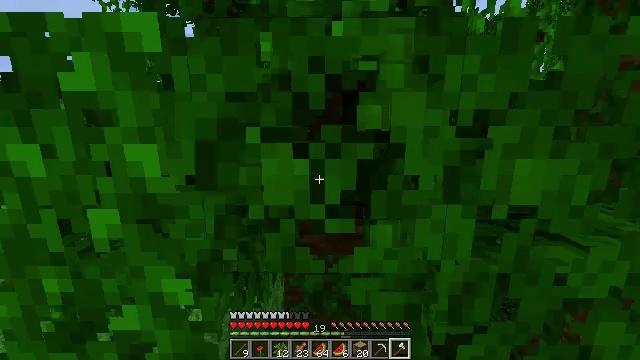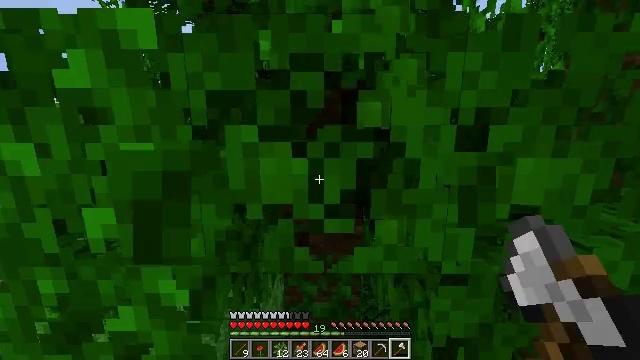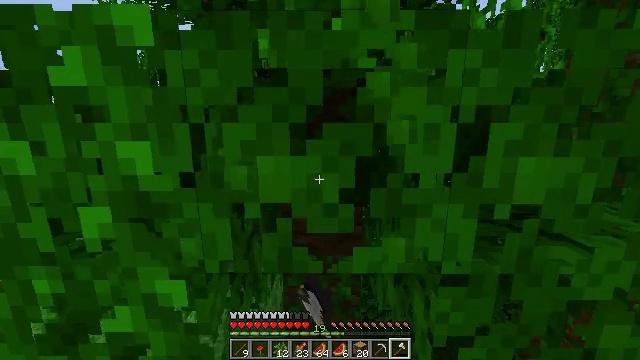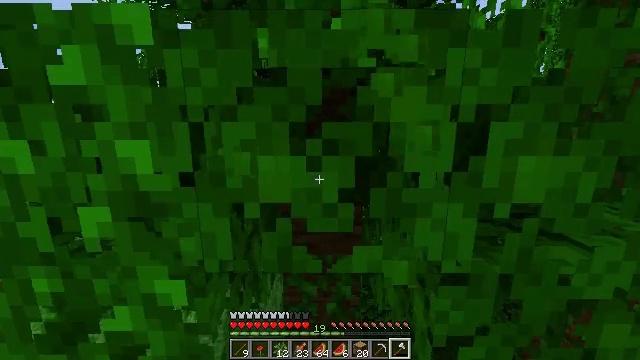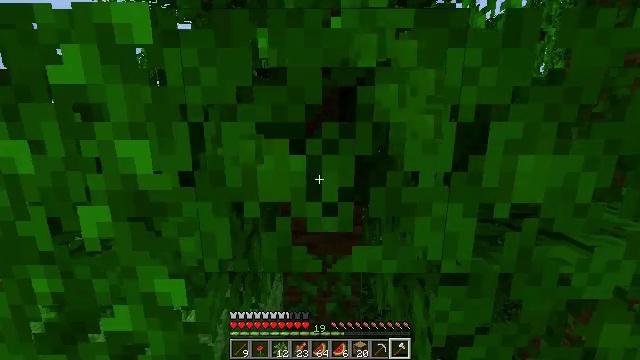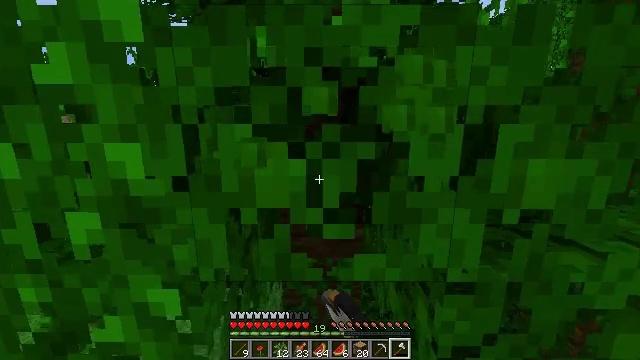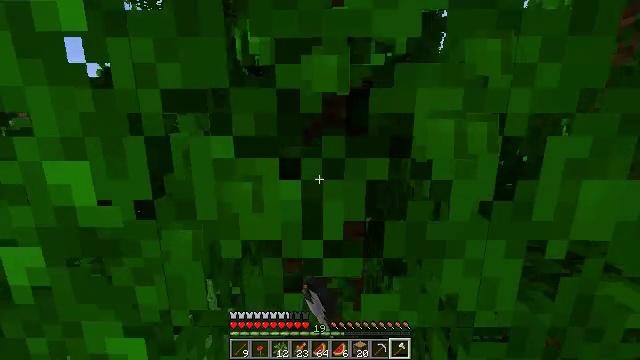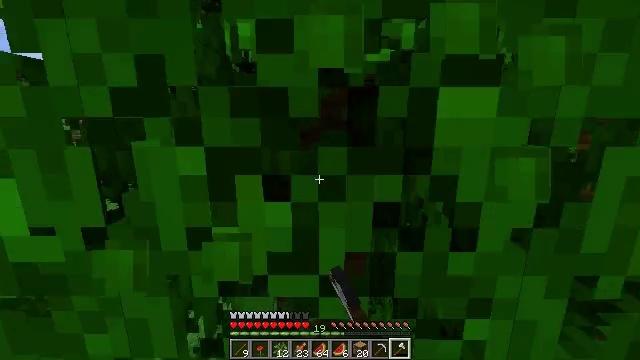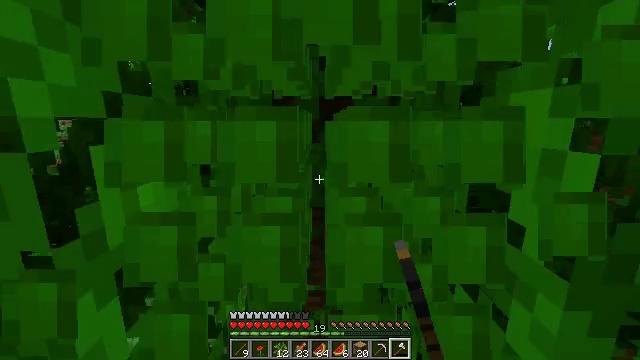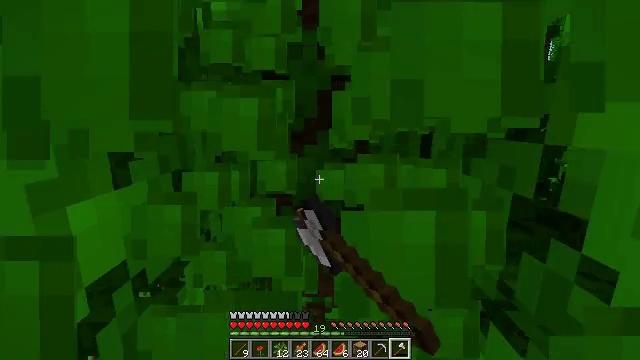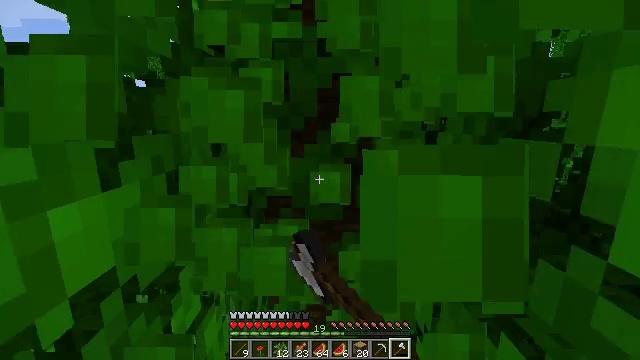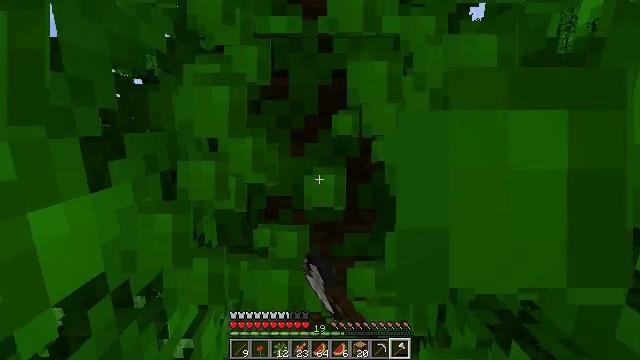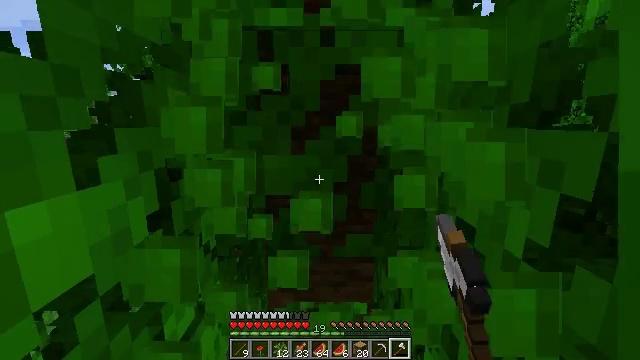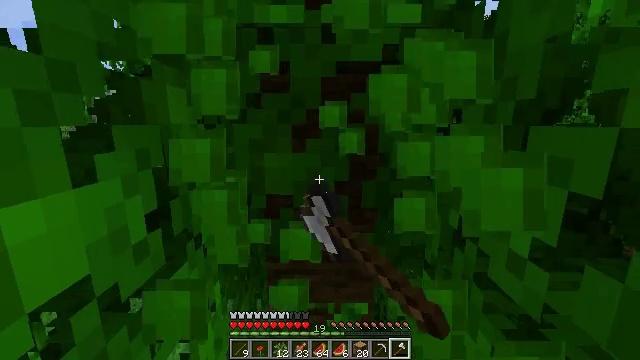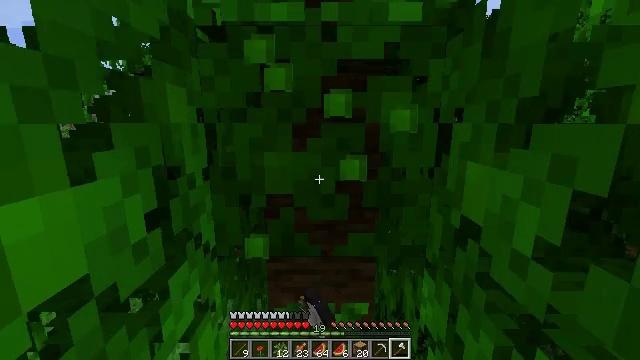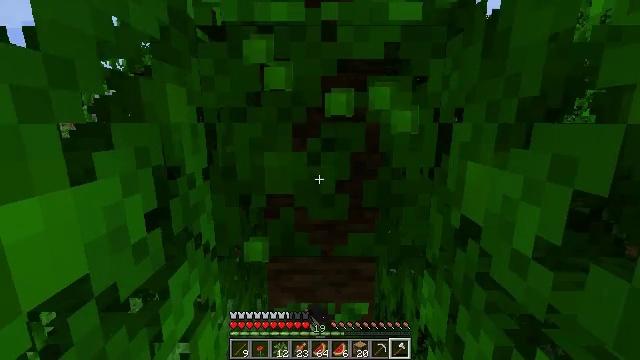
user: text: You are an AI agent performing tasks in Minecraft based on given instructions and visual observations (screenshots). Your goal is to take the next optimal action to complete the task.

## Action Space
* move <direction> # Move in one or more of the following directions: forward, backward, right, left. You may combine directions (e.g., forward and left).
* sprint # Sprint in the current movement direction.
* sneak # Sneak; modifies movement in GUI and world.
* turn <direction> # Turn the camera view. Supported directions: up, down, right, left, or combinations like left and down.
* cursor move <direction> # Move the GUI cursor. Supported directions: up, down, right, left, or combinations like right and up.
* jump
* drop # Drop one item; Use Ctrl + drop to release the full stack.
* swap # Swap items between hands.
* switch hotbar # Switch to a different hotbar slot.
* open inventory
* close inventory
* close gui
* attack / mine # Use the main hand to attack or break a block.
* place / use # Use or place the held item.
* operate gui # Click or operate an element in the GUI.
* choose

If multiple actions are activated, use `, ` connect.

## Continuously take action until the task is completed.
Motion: motion action
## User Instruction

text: Collect jungle leaves by breaking them.
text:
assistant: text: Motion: attack / mine
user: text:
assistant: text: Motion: attack / mine
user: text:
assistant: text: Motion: attack / mine
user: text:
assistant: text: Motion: attack / mine
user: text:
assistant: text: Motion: move forward, attack / mine
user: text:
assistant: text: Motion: move forward, attack / mine
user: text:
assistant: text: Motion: move forward, attack / mine
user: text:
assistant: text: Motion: move forward, attack / mine
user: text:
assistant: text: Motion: attack / mine
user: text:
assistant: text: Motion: attack / mine
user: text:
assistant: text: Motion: attack / mine
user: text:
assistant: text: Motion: attack / mine
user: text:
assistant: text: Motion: attack / mine
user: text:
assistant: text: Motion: attack / mine
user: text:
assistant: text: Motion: attack / mine
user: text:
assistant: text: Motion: attack / mine
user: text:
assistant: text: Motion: attack / mine
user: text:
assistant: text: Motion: move forward, attack / mine
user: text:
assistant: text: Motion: move forward, attack / mine
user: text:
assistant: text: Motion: move forward, attack / mine
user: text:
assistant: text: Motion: attack / mine
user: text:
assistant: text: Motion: attack / mine
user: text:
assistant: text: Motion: attack / mine
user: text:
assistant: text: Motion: attack / mine
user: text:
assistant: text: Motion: attack / mine